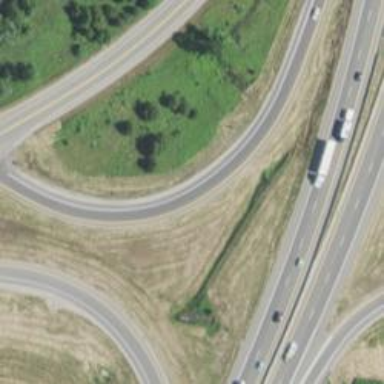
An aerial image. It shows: Asphalt motorway link.